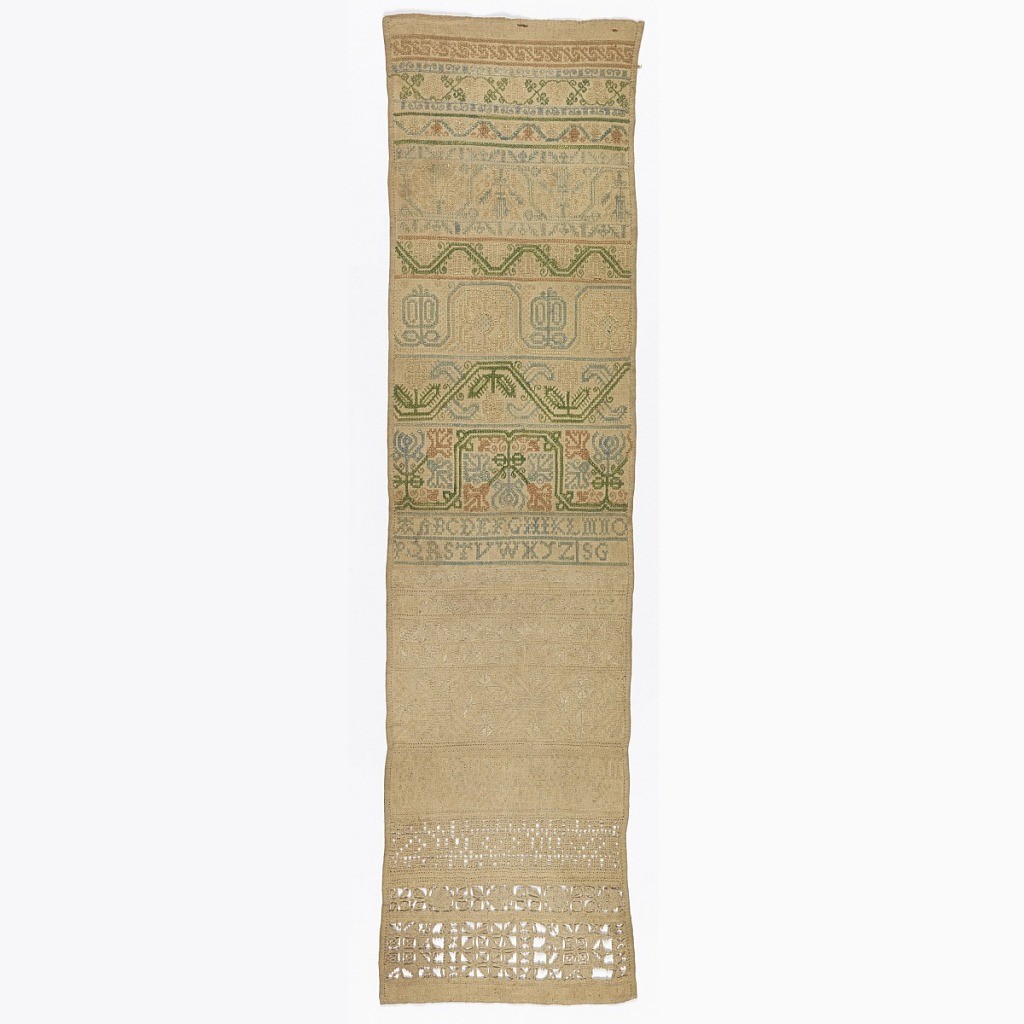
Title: Sampler
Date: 17th century
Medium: silk and linen embroidery on linen foundation Technique: embroidered in cross, satin, stem, running, double running, eyelet, long armed cross stitches and areas of withdrawn elements with needlemade fillings on plain weave foundation
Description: Bands of pattern in browns, blue, and green with alphabets followed by bands of white work pattern including an alphabet.